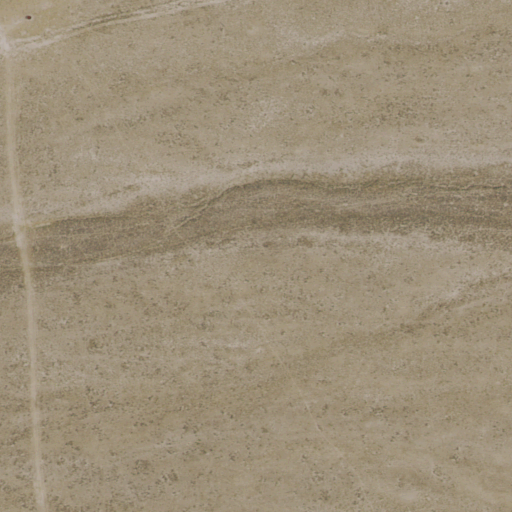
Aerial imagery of depression(s) in Nevada named Egan Basin containing only shrub